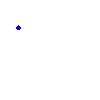
Particle: pion